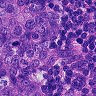
Metastatic tissue present: yes